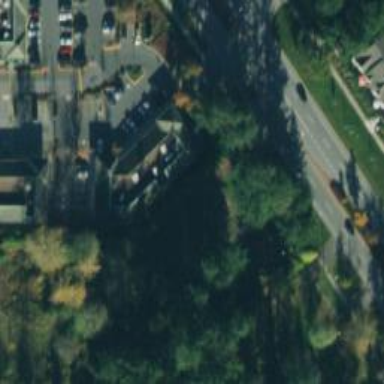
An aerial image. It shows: Supermarket.